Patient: sex M, age 72
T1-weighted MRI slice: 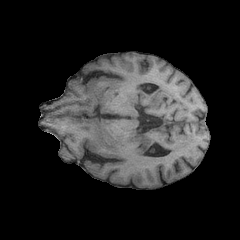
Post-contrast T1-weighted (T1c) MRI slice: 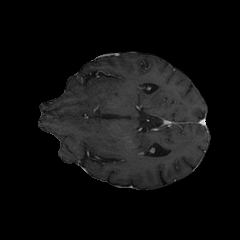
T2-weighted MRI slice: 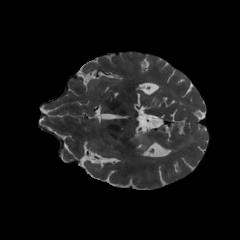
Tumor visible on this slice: yes
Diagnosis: Glioblastoma, IDH-wildtype
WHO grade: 4